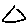
Label: triangle